Question: I'm trying to follow the android docs about multiple selection dialog boxes. I'm having an issue, and I think it's with the type of arrays i'm trying to load in.
'''
public void addCondition(View view){
ArrayList<String> mHelperNames= new ArrayList<String>();
mHelperNames.add("Test Item");
mHelperNames.add("Test Item");
mHelperNames.add("Test Item");
mSelectedItems = new ArrayList();
AlertDialog.Builder builder = new AlertDialog.Builder(this);
builder.setTitle("My Title")
.setMultiChoiceItems(mHelperNames, null,
new DialogInterface.OnMultiChoiceClickListener() {
@Override
public void onClick(DialogInterface dialog, int which,
boolean isChecked) {
if (isChecked) {
mSelectedItems.add(which);
} else if (mSelectedItems.contains(which)) {
mSelectedItems.remove(Integer.valueOf(which));
}
}
})
.setPositiveButton(R.string.ok, new DialogInterface.OnClickListener() {
@Override
public void onClick(DialogInterface dialog, int id) {
//Create onlcick method
}
})
.setNegativeButton(R.string.cancel, new DialogInterface.OnClickListener() {
@Override
public void onClick(DialogInterface dialog, int id) {
//Create onlcick method
}
});
builder.show();
}
'''
Above is my code, but it's red-line city in eclipse:

In the docs, mSelectedItems is never declared, and I'm not too sure what I'm declaring it as.
The error on .SetMultipleChoiceItems is:
The method setMultiChoiceItems(int, boolean[], DialogInterface.OnMultiChoiceClickListener) in the type AlertDialog.Builder is not applicable for the arguments (ArrayList, null, new DialogInterface.OnMultiChoiceClickListener(){})
But if i change it from a string, how do I show text items in it? Any help will be really appreciated.
Tom
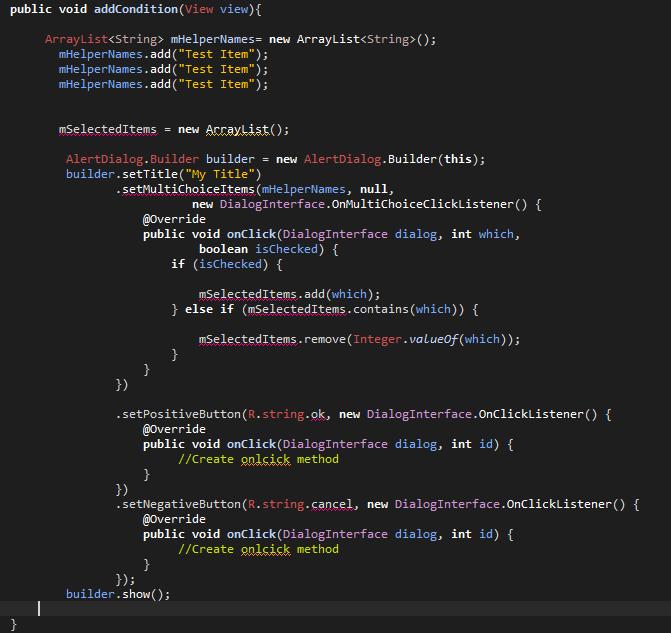
Answer: You must provide a 'CharSequence[]' to 'setMultiChoiceItems' method, not an 'ArrayList'.
You could create 'mHelperNames' like this:
'''
CharSequence[] mHelperNames = new CharSequence[] { "test item 1", "test item 2" };
'''
And don't forget to declare 'mSelectedItems' too:
'''
final List<Integer> mSelectedItems = new ArrayList<Integer>();
'''
(It has to be final because you access it from an inner class)
You can also keep 'mHelperNames' as an ArrayList if you need to modify it later. Then you need to convert it to an array when calling 'setMultiChoiceItems':
'''
List<CharSequence> mHelperNames = new ArrayList<CharSequence>();
mHelperNames.add("Test Item 1");
mHelperNames.add("Test Item 2");
final List<Integer> mSelectedItems = new ArrayList<Integer>();
AlertDialog.Builder builder = new AlertDialog.Builder(this);
builder.setTitle("My Title")
.setMultiChoiceItems(mHelperNames.toArray(new CharSequence[mHelperNames.size()]), null,
new DialogInterface.OnMultiChoiceClickListener() {
@Override
public void onClick(DialogInterface dialog,
int which, boolean isChecked) {
if (isChecked) {
mSelectedItems.add(which);
} else if (mSelectedItems.contains(which)) {
mSelectedItems.remove(Integer
.valueOf(which));
}
}
})
'''